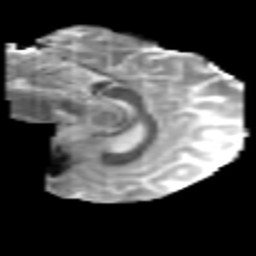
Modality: MD
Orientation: sagittal
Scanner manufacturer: philips
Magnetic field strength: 3 T
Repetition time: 8.6 s
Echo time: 0.127 s